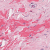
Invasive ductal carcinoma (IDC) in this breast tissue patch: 0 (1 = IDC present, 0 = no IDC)